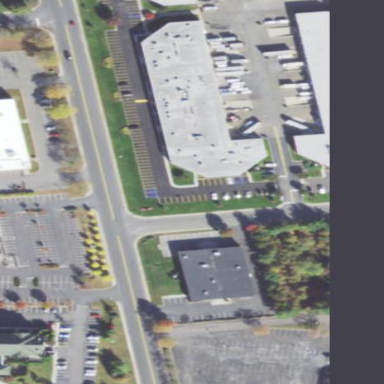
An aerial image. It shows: Commercial building.